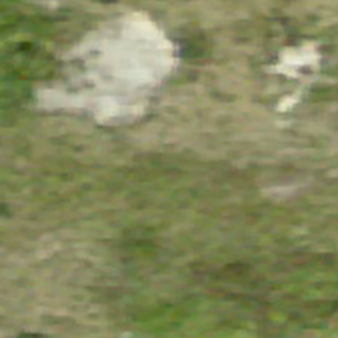
Label: other